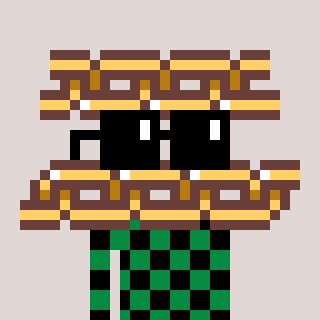
a pixel art character with square black sunglasses, a chain-shaped head and a green-colored body on a warm background